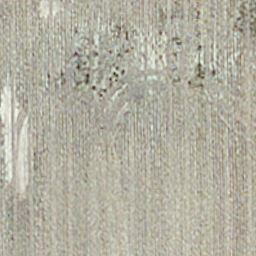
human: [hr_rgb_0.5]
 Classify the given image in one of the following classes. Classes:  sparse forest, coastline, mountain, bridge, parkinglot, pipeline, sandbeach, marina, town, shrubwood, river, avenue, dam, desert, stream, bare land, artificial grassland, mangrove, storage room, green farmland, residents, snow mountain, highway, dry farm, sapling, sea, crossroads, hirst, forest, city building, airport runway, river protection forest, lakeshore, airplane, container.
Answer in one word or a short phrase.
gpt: dry farm